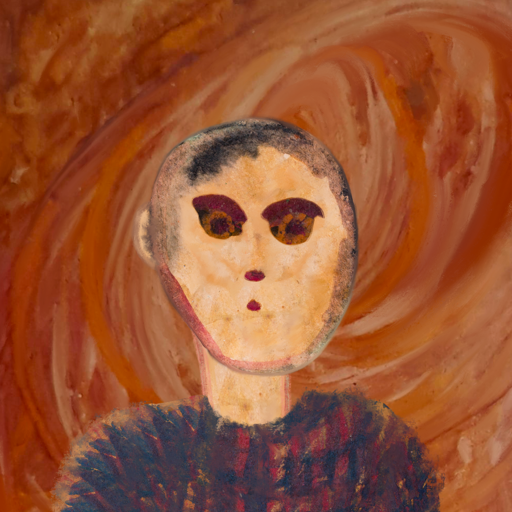
Background: Pious_Lady, Head And Neck Front: Childish, Face Front: Doll, Bust: In_The_Sun, Hair Front: Blank, Head Accessory: Blank, Second Necklace: Blank, Necklace: Blank, Baby: Blank